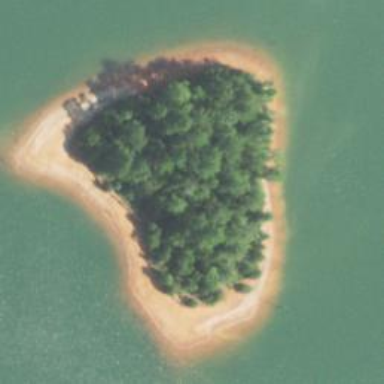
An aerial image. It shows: Island covered with woodland.